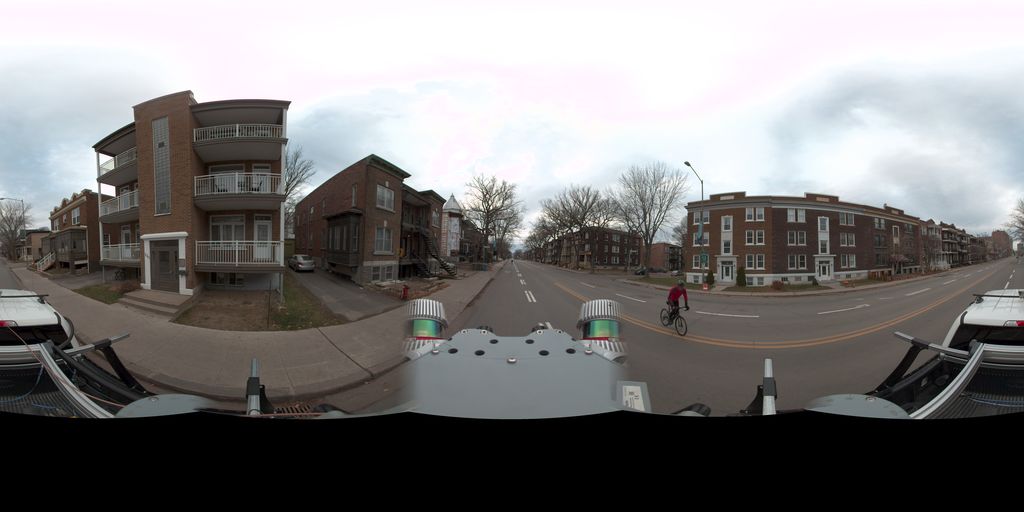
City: quebec_city